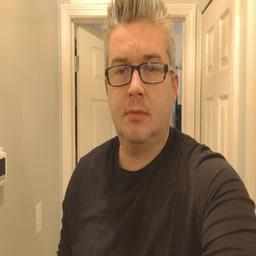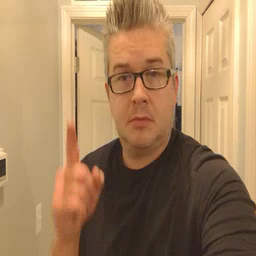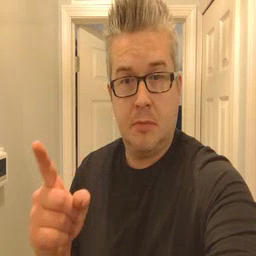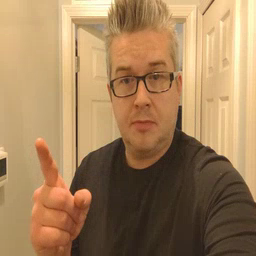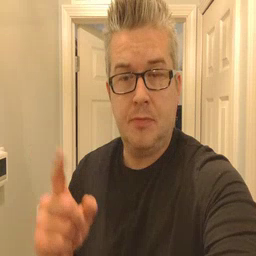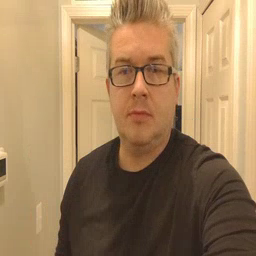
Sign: hesheit